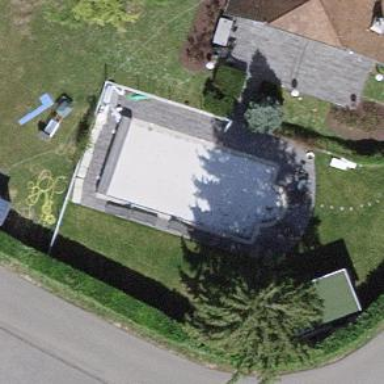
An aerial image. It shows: Swimming pool located in leisure land.